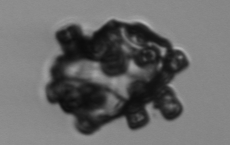
Label: Delphineis